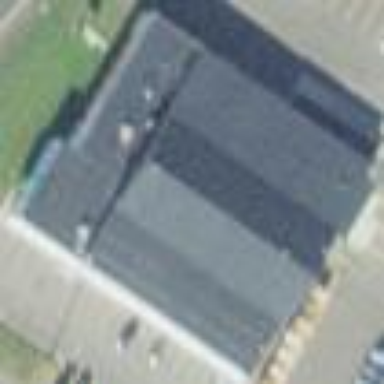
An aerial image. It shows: Storage rental shop located in building.